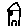
Label: house